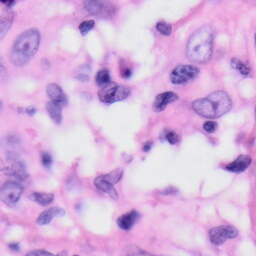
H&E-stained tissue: Skin